Question: Below an Ajax call wrapped inside a jQuery autocomplete 'source' function. checking the return value in Fiddler and also in Chrome's Network console, I can see that the data is being returned to the view and in the correct format.
However, the normal list of items that occur when the user starts typing do not appear. You can type as fast/slow for as little/long as you want and nothing will appear.
I've set a breakpoint in the controller method (this is an ASP MVC site) just to make sure that part of the program was functioning properly, and it fires every time.
I'm only a few weeks new to jQuery so any help would be greatly appreciated. Thanks!
'''
$(function () {
$('#DRMCompanyId').autocomplete({
source: function (request, response) {
$.ajax({
url: '@Url.Action("compSearch", "AgentTransmission")',
type: 'GET',
dataType: 'json',
data: request,
success: function (data) {
alert(data);
response($.map(function (value, key) {
alert(value);
return {
label: value,
value: key
};
}));
}
});
},
minLength: 1
});
});
'''
EDIT
I added a couple 'alerts' to the code. The 'alert(data)' will fire but the 'alert(value)' will not.
Here is a copy of the returned 'json' from the Chrome's debugging console

And here is the controller method that returns the key/value pair in the form of a 'Dictionary' object.
'''
XmlNamespaceManager nsmgr = new XmlNamespaceManager(xmlDoc.NameTable);
nsmgr.AddNamespace("m", "http://schemas.microsoft.com/ado/2007/08/dataservices/metadata");
nsmgr.AddNamespace("d", "http://schemas.microsoft.com/ado/2007/08/dataservices");
Dictionary<string, string> companies = new Dictionary<string, string>();
foreach (XmlNode childNode in parentNode)
{
if (!String.IsNullOrWhiteSpace(childNode["content"].InnerText))
{
try
{
string name = childNode["title"].InnerText;
string id = childNode["content"].InnerText.Substring(0, 6);
companies.Add(id, name);
}
catch (Exception ex)
{
}
}
}
return Json(companies, JsonRequestBehavior.AllowGet);
}
catch (Exception ex)
{
results = ex.InnerException.ToString();
}
return Json(results, JsonRequestBehavior.AllowGet);
'''
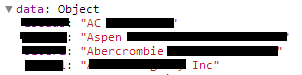
Answer: The $.map function expects an array/object to enumerate on, as first argument. ref <URL>.
try changing
'''
$.map(function (value, key) {
'''
to
'''
$.map(data, function (value, key) {
'''
Regards.